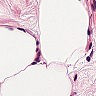
Metastatic tissue present: no